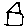
Label: house